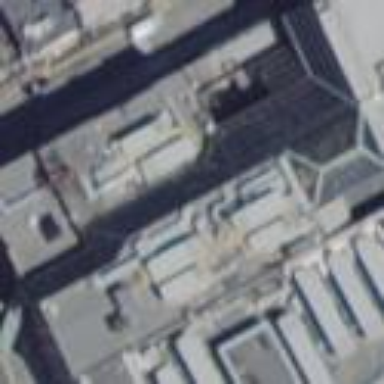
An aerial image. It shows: Building that serves as casino.